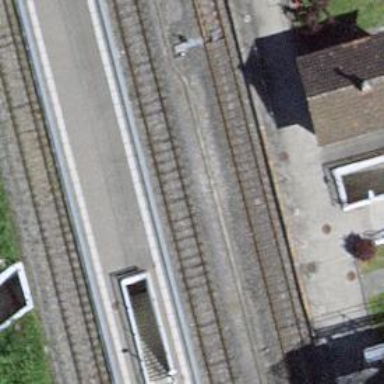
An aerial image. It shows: Tunnel footway.